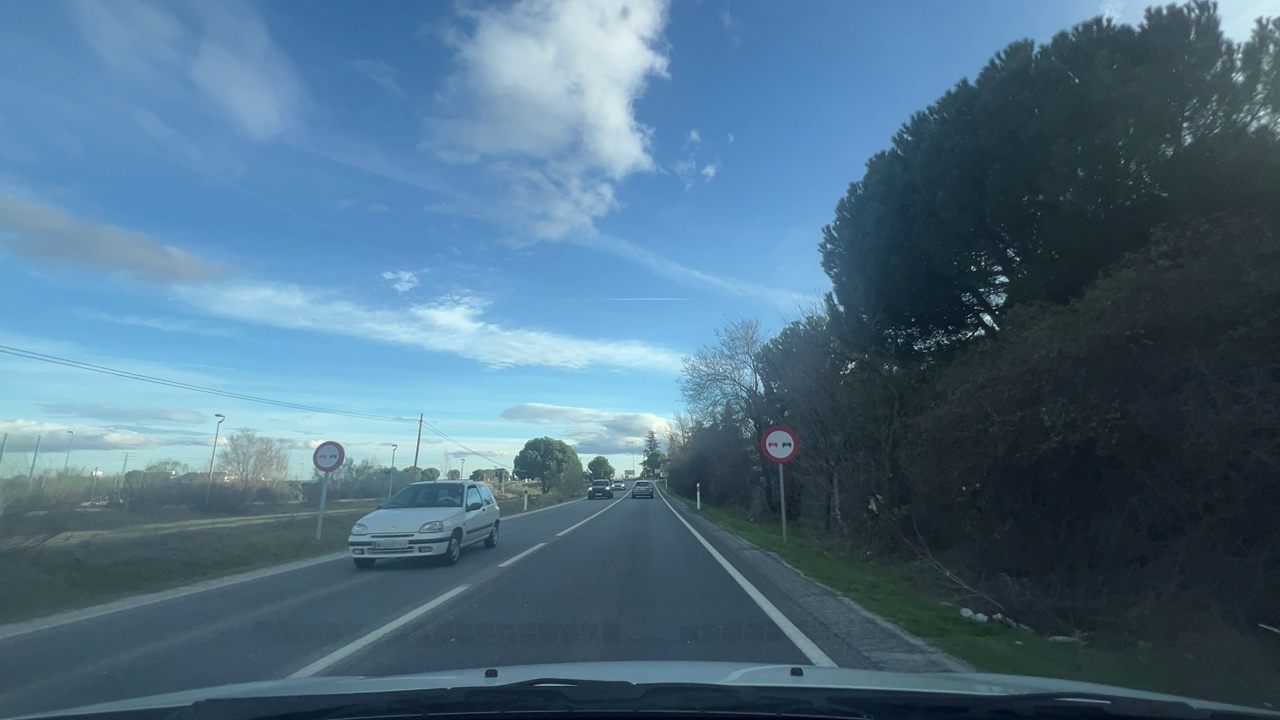
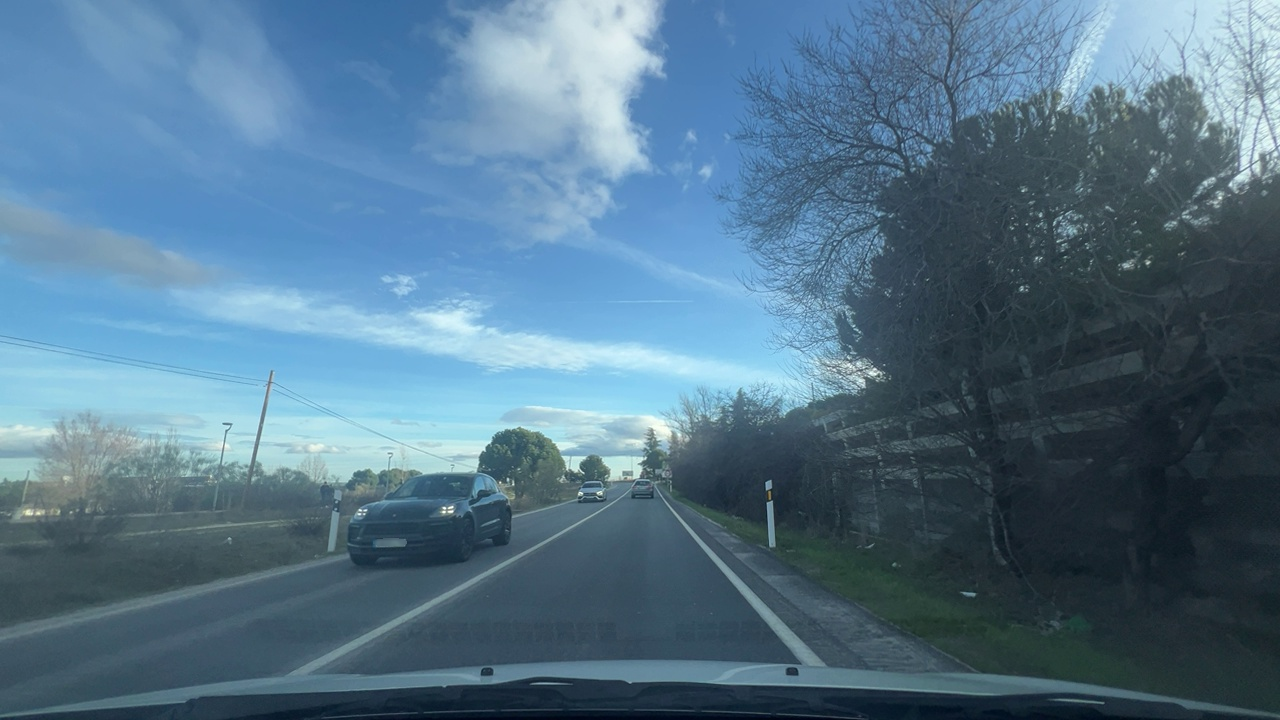
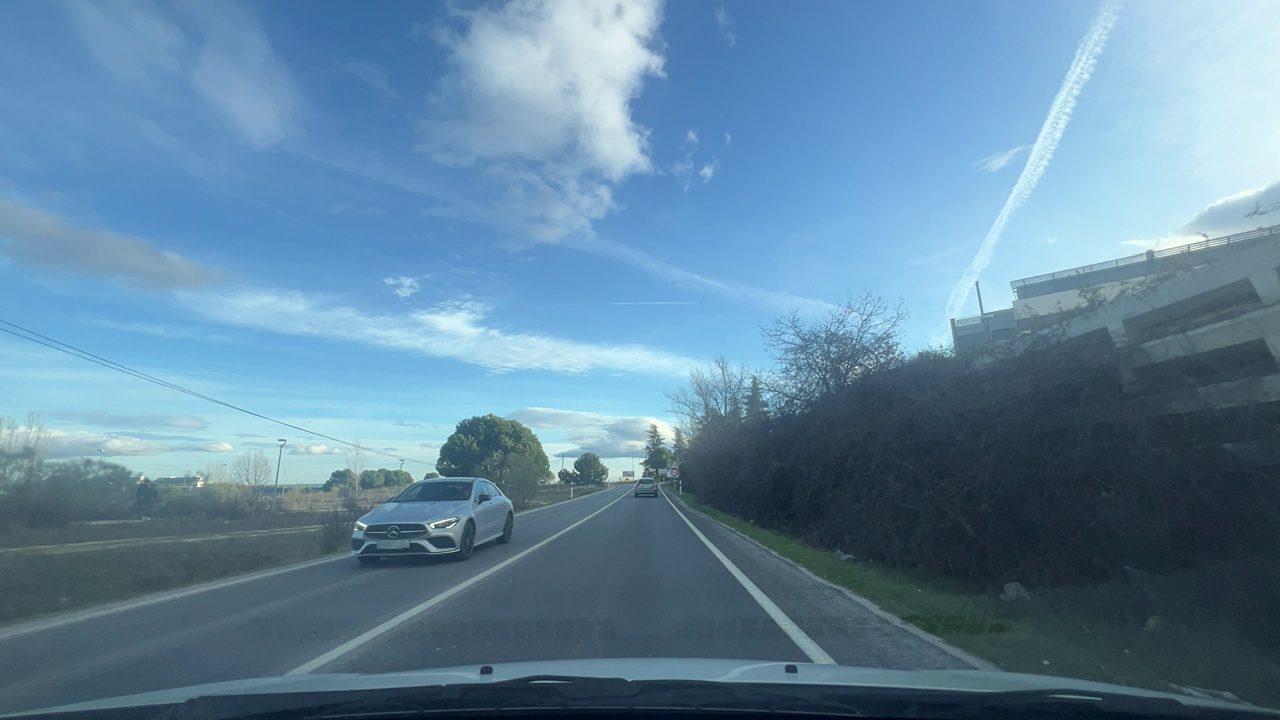
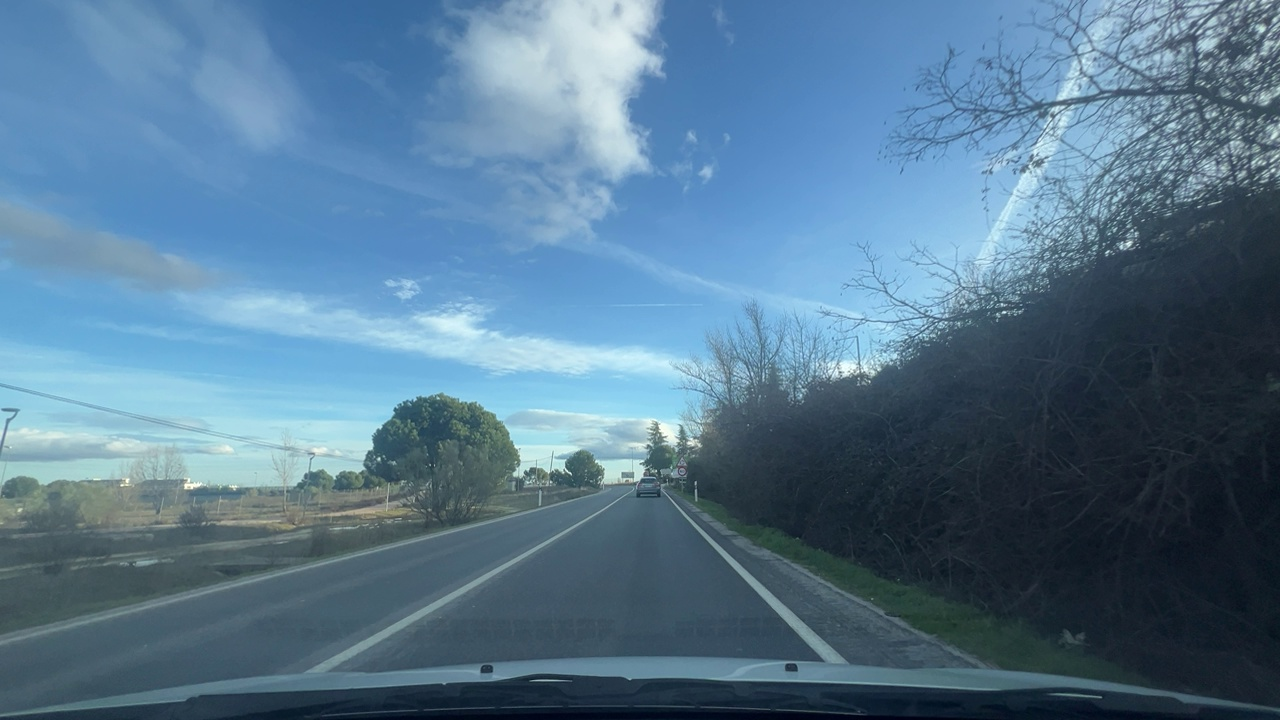
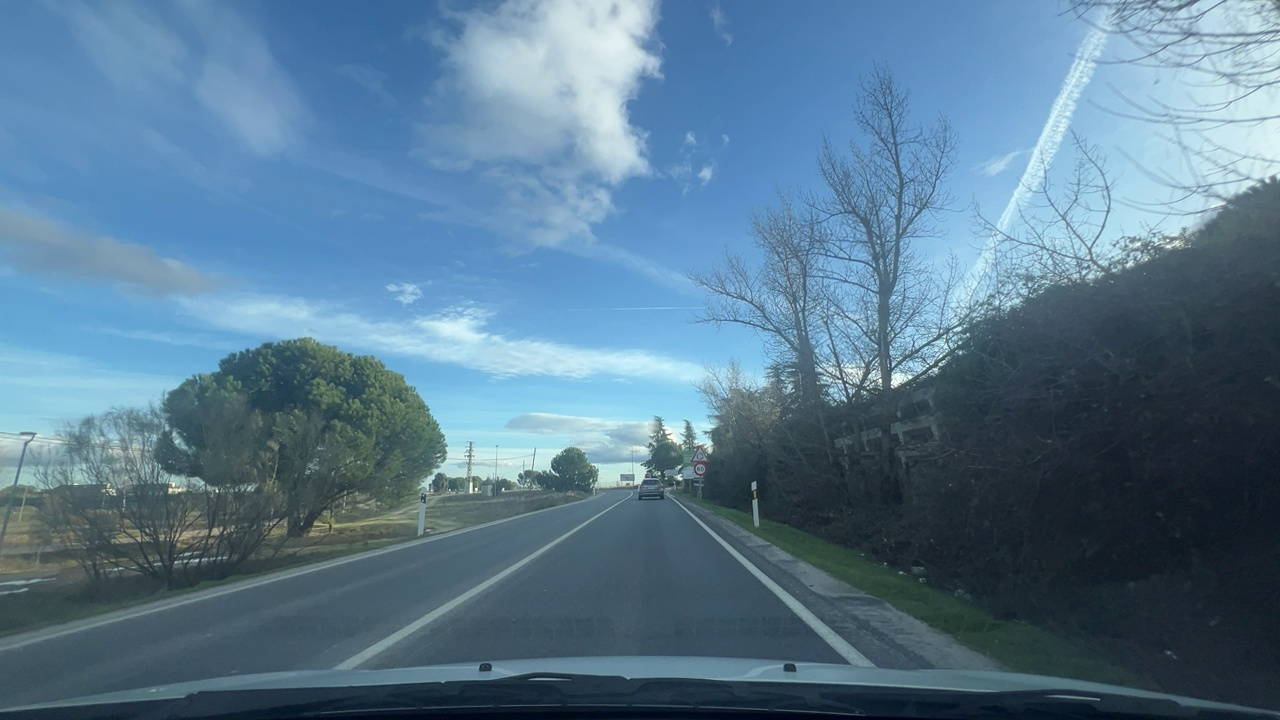
Situation: Speed limit adaptation
Question: Are multiple speed limit signs with different values visible?
Answer: No
Reasoning: Only one speed limit sign is visible

Situation: Speed limit adaptation
Question: Is there a speed limit sign regulating the ego lane?
Answer: Yes
Reasoning: A speed limit sign is positioned on the roadside facing the ego direction of travel

Situation: Speed limit adaptation
Question: What speed value is displayed on the visible speed limit sign?
Answer: 60
Reasoning: The visible speed limit sign displays 60 km/h.

Situation: Speed limit adaptation
Question: Is the ego vehicle traveling on a highway?
Answer: No
Reasoning: The ego vehicle is traveling on an urban road

Situation: Speed limit adaptation
Question: Is the ego vehicle entering or exiting a highway?
Answer: No
Reasoning: There are no highway entries or exits visible

Situation: Speed limit adaptation
Question: Are speed bumps, crosswalks, or construction-related obstacles present in the ego lane?
Answer: No
Reasoning: There are no objects visible ahead of the ego vehicle